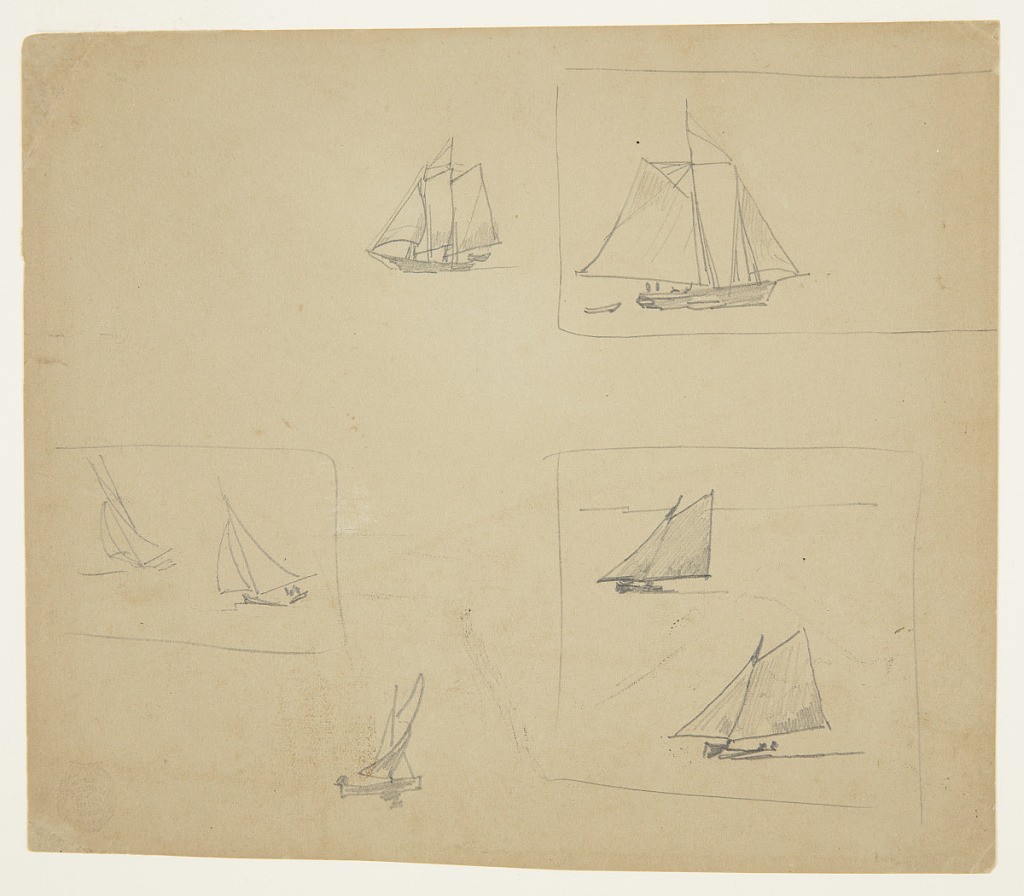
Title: Sketches of Sailing Craft
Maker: Winslow Homer, American, 1836–1910
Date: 1881–82
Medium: Graphite on gray-green paper
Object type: Drawing
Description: Horizontal view of three rectangle, enclosing a single schooner, and two pairs of yawls; also containing two other sketches of sailing craft.